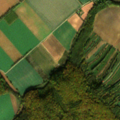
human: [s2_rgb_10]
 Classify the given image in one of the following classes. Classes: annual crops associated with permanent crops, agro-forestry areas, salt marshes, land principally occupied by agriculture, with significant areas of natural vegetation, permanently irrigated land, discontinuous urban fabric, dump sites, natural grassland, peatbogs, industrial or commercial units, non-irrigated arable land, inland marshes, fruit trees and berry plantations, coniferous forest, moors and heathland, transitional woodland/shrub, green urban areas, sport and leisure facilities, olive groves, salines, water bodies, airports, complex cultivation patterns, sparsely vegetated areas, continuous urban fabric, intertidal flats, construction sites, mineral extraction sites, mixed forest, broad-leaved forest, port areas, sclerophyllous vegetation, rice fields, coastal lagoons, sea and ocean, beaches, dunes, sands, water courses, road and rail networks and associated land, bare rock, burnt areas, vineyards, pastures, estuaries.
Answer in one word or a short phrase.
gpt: non-irrigated arable land, vineyards, broad-leaved forest